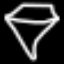
Label: diamond